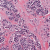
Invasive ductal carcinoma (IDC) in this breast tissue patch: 1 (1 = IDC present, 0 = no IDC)